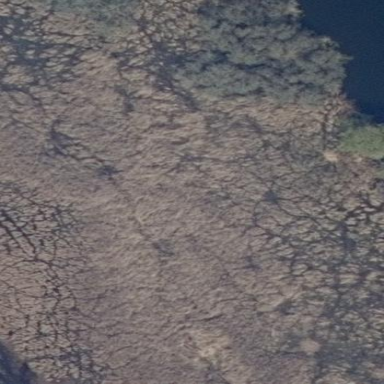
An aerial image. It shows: Beautiful wet meadow natural wetland.